Interaction volume radius: 5 \u00c5
Interaction volume height: 20 \u00c5
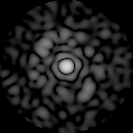
Disorder parameter: 0.8284